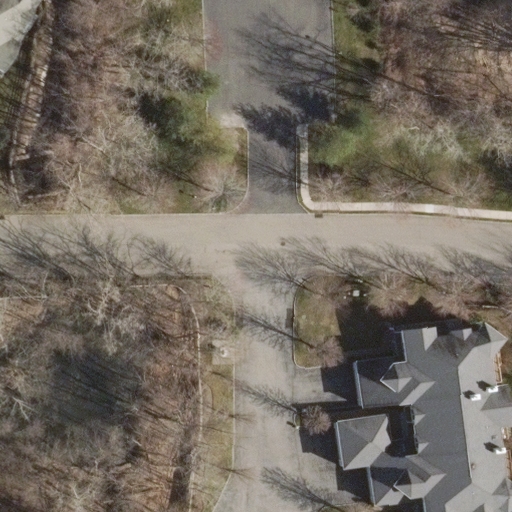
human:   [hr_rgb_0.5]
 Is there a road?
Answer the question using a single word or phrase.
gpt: yes

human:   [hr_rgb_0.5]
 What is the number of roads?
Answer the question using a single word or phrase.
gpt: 2

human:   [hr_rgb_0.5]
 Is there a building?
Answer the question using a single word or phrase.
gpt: yes

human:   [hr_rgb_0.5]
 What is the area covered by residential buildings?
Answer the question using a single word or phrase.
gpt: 35m2

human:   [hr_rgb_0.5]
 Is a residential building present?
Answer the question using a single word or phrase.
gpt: yes

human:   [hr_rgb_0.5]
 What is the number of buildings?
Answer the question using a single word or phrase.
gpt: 2

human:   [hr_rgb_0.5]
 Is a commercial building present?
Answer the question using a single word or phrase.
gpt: no

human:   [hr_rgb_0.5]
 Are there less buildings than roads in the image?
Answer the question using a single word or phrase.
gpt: no

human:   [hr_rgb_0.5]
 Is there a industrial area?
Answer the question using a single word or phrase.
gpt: no

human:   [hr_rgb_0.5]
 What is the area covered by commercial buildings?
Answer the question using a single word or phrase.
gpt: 0m2

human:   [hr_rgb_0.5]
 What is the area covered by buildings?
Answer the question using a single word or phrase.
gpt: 35m2

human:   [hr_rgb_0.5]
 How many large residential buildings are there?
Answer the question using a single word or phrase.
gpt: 0

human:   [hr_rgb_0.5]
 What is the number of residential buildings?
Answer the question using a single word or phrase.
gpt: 2

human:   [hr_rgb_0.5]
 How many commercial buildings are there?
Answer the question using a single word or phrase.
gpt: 0

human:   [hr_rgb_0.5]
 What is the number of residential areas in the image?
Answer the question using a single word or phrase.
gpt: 0

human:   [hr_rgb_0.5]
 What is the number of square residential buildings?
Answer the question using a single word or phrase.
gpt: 0

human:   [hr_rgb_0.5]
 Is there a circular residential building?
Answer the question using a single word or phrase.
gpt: no

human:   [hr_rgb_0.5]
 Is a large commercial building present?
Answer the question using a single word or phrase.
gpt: no

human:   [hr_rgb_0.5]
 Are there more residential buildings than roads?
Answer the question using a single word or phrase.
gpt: no

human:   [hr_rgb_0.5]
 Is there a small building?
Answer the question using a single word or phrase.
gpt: yes

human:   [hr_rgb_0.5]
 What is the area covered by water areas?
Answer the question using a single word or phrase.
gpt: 0m2

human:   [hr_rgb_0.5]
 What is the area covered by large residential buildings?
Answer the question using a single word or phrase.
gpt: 0m2

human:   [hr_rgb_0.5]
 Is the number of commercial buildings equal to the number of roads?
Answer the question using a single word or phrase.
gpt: no

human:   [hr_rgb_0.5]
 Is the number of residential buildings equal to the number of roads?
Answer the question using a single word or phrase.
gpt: yes

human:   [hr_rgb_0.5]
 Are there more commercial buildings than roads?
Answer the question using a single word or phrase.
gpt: no

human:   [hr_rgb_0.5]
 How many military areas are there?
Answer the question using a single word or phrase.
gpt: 0

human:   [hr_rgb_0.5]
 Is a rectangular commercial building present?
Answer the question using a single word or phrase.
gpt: no

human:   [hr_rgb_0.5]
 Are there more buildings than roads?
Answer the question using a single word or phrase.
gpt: no

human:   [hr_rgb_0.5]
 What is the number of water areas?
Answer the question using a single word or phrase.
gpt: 0

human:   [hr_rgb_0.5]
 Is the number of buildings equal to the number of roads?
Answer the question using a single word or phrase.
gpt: yes

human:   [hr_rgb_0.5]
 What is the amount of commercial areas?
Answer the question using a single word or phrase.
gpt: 0

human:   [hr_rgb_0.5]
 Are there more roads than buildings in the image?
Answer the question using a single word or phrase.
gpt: no

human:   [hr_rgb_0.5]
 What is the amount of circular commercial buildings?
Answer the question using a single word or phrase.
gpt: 0

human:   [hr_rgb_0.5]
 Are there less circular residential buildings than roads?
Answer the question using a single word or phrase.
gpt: yes

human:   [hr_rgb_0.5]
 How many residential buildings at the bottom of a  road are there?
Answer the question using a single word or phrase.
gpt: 1

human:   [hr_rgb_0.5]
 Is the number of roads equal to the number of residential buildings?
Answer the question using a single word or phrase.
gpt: yes

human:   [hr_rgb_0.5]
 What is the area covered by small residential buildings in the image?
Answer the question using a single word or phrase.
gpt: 35m2

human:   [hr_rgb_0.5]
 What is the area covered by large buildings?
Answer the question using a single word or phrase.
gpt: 0m2

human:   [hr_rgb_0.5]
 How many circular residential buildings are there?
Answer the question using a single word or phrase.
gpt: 0

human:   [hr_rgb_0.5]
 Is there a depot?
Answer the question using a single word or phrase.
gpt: no

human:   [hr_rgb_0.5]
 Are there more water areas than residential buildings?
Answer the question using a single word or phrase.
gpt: no

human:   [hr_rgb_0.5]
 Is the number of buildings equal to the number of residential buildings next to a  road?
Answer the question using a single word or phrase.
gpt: yes

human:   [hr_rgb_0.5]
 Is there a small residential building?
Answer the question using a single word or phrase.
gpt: yes

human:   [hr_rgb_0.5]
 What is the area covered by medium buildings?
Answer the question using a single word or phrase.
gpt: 0m2

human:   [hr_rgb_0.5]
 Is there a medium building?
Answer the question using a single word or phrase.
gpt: no

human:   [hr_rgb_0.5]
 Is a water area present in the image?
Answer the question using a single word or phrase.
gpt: no

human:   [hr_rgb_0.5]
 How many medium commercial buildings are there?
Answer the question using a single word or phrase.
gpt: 0

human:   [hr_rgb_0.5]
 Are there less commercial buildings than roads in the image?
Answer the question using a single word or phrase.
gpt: yes

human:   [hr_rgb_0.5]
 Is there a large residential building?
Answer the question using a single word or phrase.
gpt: no

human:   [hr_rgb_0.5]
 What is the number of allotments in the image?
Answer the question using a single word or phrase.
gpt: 0

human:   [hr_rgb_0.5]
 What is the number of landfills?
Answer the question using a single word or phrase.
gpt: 0

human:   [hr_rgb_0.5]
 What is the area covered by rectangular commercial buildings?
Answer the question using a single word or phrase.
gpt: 0m2

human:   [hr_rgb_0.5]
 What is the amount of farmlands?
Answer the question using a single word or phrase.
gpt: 0

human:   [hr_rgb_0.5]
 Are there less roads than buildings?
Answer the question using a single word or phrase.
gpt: no

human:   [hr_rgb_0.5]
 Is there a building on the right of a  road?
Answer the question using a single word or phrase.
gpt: yes

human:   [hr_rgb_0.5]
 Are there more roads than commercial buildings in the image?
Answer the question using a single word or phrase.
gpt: yes

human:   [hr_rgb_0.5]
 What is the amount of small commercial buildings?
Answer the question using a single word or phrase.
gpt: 0

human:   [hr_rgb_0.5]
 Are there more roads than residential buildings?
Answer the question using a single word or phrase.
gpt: no

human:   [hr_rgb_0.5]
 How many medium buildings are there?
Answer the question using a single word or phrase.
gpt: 0

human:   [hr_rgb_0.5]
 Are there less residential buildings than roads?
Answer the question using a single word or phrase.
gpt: no

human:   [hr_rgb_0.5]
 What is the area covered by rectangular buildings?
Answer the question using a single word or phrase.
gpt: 35m2

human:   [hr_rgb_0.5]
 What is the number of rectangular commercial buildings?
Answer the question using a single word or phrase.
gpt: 0

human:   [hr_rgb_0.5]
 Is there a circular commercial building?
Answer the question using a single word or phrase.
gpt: no

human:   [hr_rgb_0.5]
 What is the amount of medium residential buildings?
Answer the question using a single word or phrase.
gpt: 0